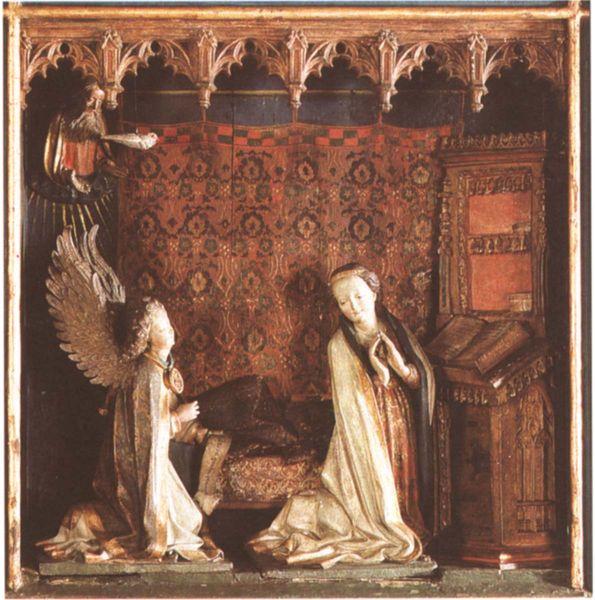
Titel: Hausaltar
Standort: Herkunftsort: (D Mittelrhein) (EU - D - Mittelrhein)
Institution: Köln, Erzbischöfliches Diözesanmuseum
Schlagwörter: flügel, gott, hand, mann, umhang, vogel, weiß, braun, frau, holz, kleid, zimmer, rot, muster, teppich, bart, bibel, falten, rahmen, taube, bild, hände, innenraum, vorhang, gewand, gold, haare, gotik, engel, skulptur, schrift, schrank, wandteppich, lesen, bett, knie, foto, buch, gemalt, knien, beten, gebet, altar, pult, schnitzerei, gotisch, kniend, segen, maria, erzengel, wandbehang, schrein, altarbild, kolz, verkündigung, fromm, hausaltar, heiliger geist, gottvater, guckkasten, hl. geist, mustr, goblin, elizabeth, mari